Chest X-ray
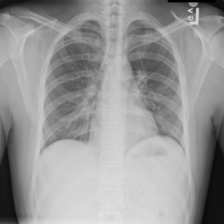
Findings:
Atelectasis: negative
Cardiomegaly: negative
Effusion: negative
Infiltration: negative
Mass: negative
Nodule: negative
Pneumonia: negative
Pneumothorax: negative
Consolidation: negative
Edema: negative
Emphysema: negative
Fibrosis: negative
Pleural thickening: negative
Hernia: negative